Question: Many popular games on Google Play have "INSTALLS" graph shaped like a sinusoid:

This example was taken from <URL>. You can easily find more.
The question is: why?
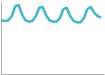
Answer: It appears to be a weekly cycle. Some apps would be downloaded more often on weekdays, while others would be sought out more on weekends.
Some apps, as has already been noted, are more indifferent to weekends, and so do not exhibit a sinusoidal wave pattern of installs. These are probably the ones in demand by those who take their work home, or who play games at work, or who sleep, shower and eat 24/7 in campus-like Internet startups. Or else they are apps that are just work/play agnostic.